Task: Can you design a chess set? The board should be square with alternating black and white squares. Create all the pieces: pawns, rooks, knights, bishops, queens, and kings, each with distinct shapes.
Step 2839:
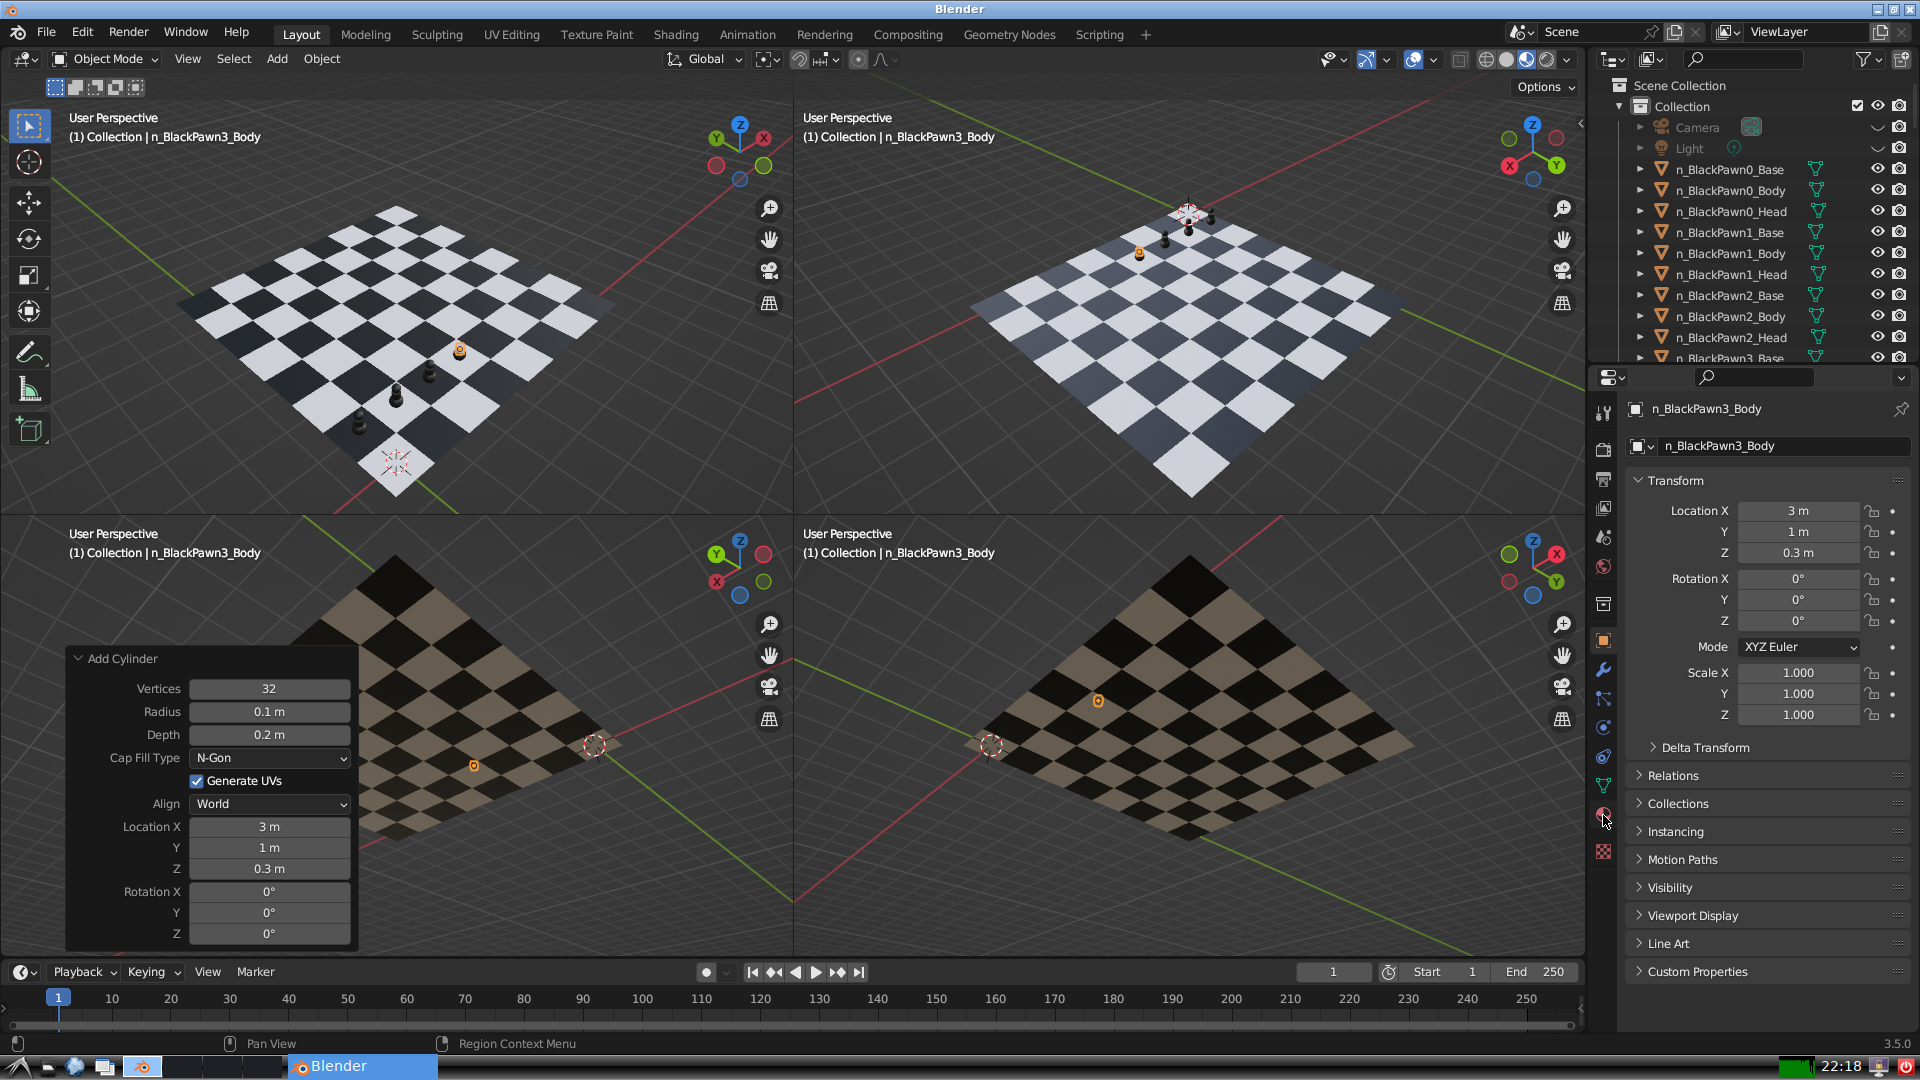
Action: click: no